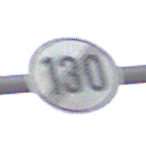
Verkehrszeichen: EndeGeschwindigkeit130
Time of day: SunriseSunset
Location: Outdoor (RoadRail)
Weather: PartlyCloudy
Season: NotSpecified
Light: Natural